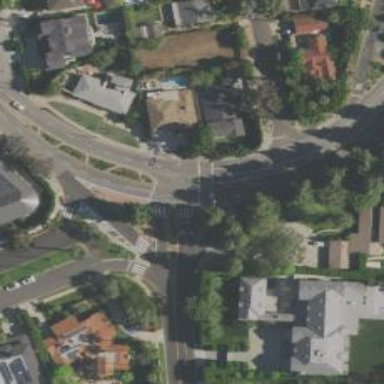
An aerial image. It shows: Secondary road surrounded by residential properties.